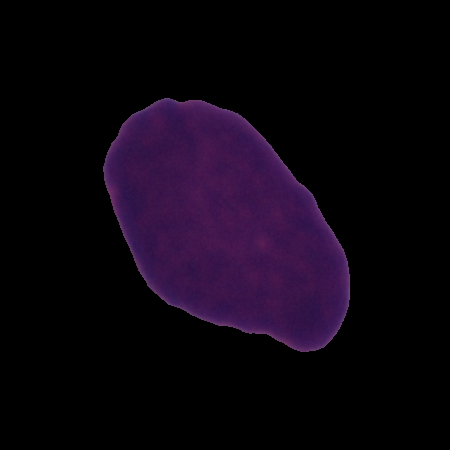
Label: cancer